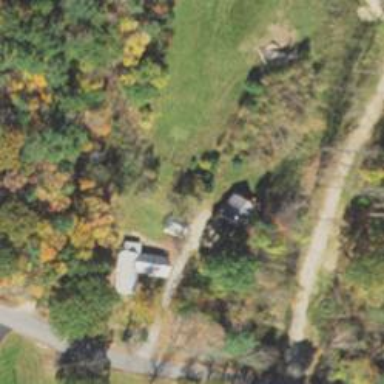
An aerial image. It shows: Driveway leading to service road.